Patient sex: M
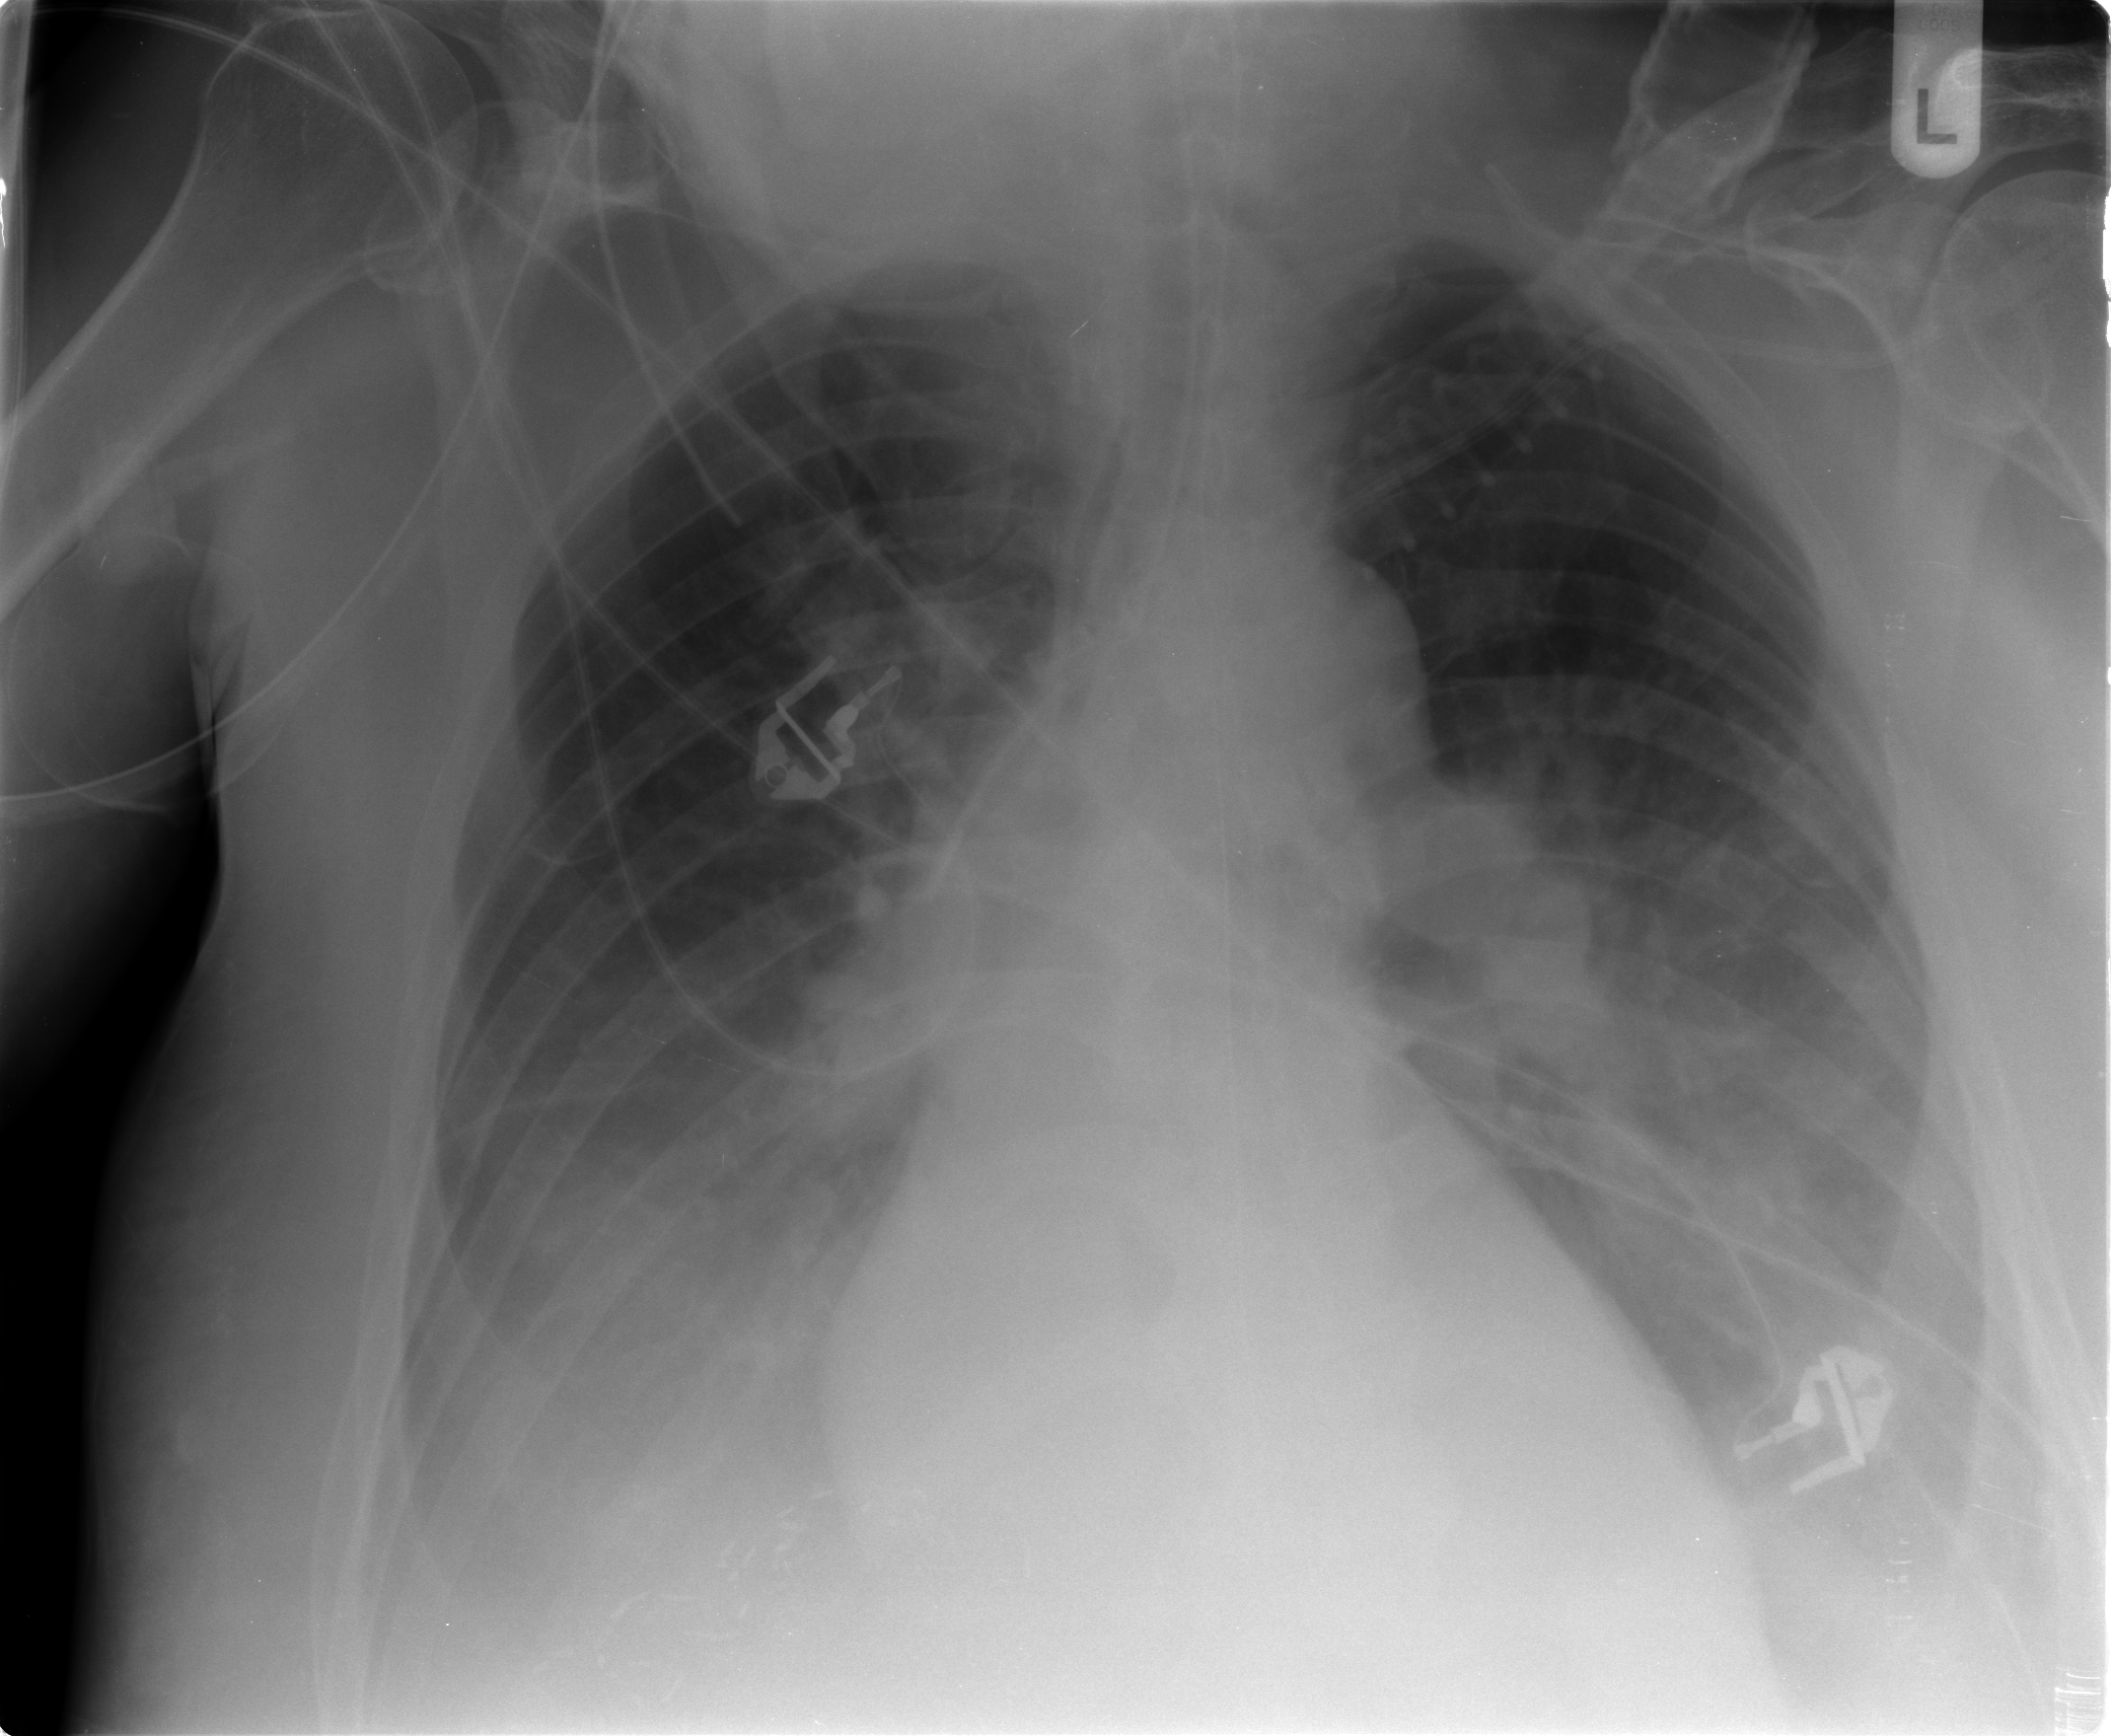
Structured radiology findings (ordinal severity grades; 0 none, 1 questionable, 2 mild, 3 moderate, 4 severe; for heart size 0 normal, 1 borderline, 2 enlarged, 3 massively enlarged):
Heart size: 2
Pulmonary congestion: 2
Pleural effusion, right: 2
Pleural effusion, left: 2
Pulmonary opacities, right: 1
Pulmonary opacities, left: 2
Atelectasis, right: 2
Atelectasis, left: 2